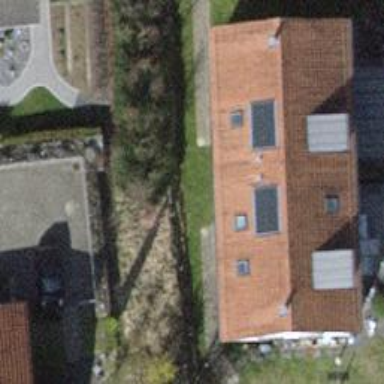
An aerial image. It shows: Semi-detached house with gabled roof.